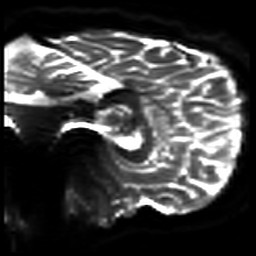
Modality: DWI
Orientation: sagittal
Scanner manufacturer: philips
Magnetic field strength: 7 T
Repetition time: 9.612 s
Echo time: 0.073 s